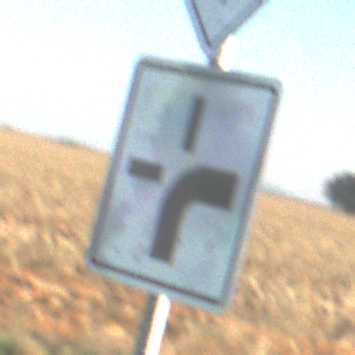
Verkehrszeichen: VerlaufVorfahrtsstrasse3
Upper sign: Vorfahrtsstrasse
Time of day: SunriseSunset
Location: Outdoor (Nature)
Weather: Clear
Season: NotSpecified
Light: Natural